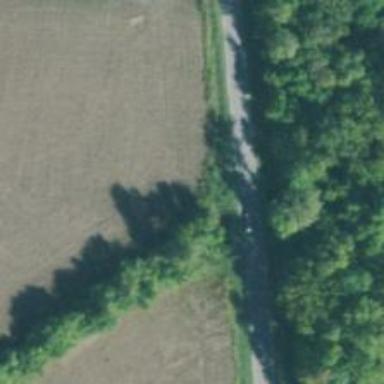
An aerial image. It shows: Culvert tunnel.